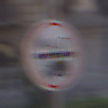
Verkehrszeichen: Mautpflicht
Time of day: SunriseSunset
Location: Outdoor (Urban)
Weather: PartlyCloudy
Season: NotSpecified
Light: Natural